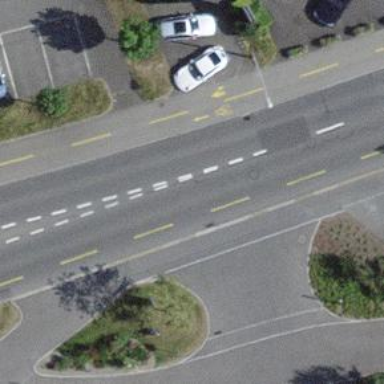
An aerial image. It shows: Primary highway with separate lanes for cyclists on the left and sidewalks on both sides.